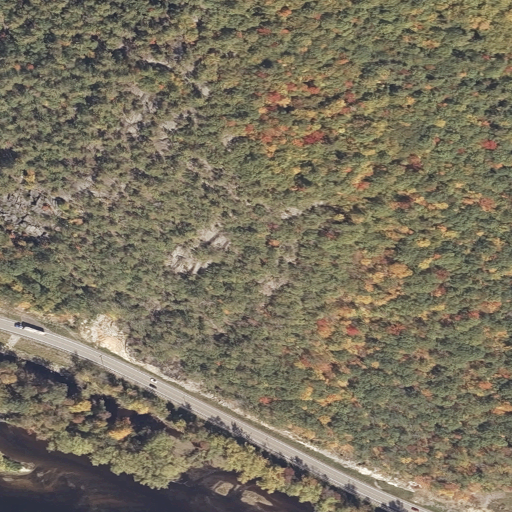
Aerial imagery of cliff(s) in Maine named Whittemore Bluff containing deciduous forest, mixed forest, evergreen forest, open water, pasture, open development, medium intensity development, and herbaceous wetlands